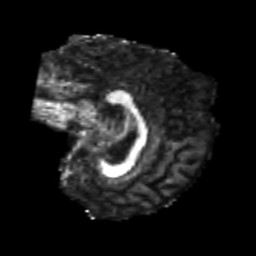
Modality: FA
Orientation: sagittal
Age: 24
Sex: male
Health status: healthy
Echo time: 0.074 s